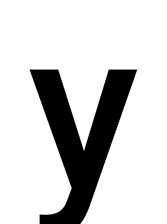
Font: Roboto_Medium